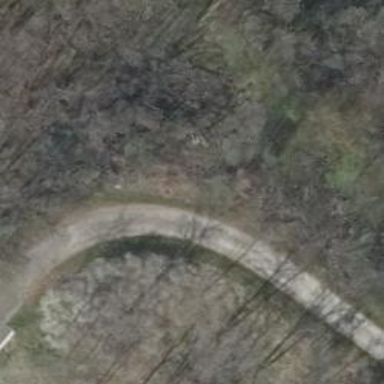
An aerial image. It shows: Well-maintained track road of grade 1.